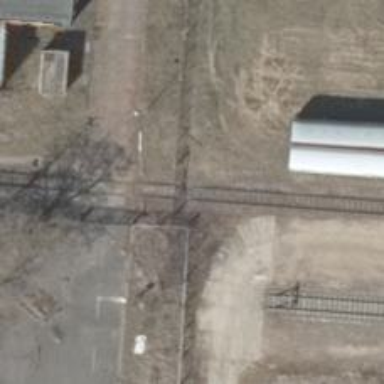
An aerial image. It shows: Railway signal positioned in the track.